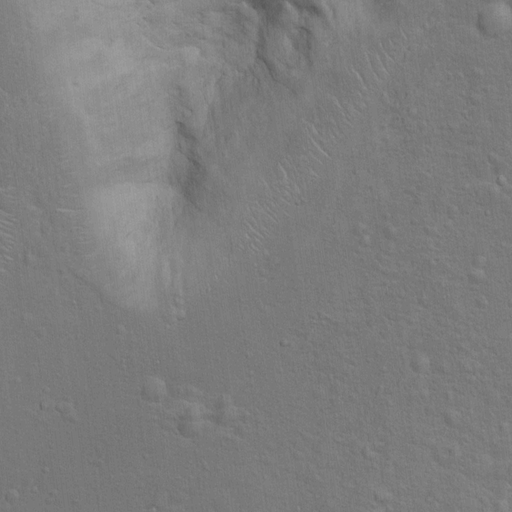
Classes present: Background, Cone